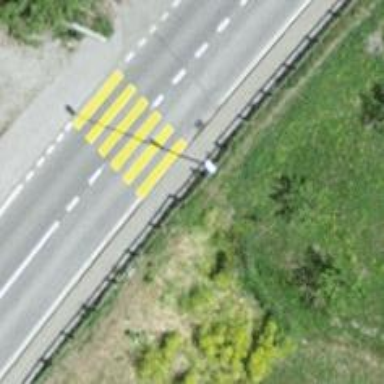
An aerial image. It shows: Zebra crossing on the road.